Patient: sex F, age 33
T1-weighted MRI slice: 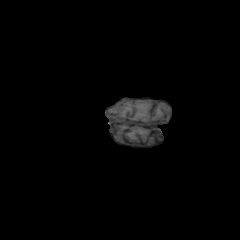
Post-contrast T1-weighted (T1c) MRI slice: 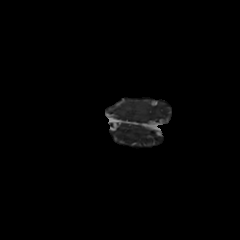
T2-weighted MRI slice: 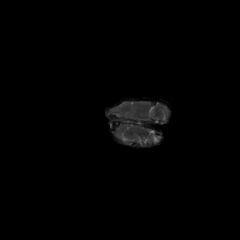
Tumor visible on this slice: no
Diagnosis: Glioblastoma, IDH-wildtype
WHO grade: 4